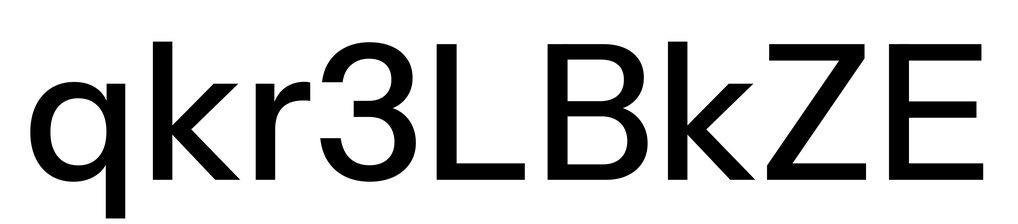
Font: InstrumentSans_Medium